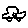
Label: car